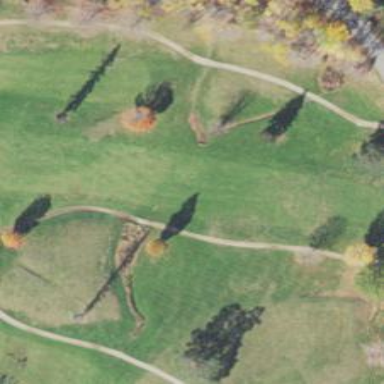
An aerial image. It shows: Golf fairway surrounded by grass.